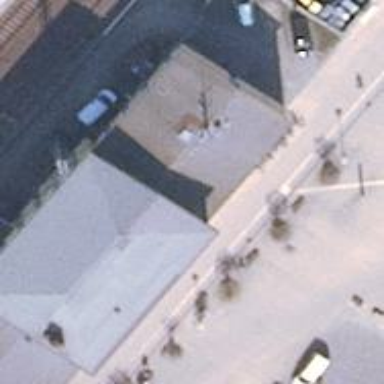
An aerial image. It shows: Police building.